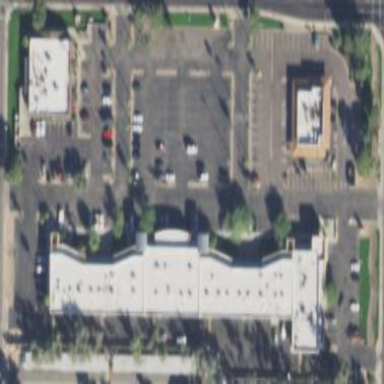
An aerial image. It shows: Retail area.